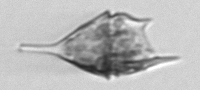
Label: Tripos_lineatus